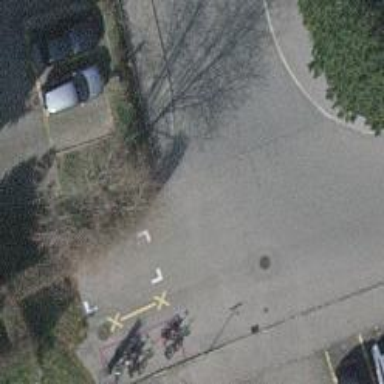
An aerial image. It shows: Bicycle rental facility.